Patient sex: M
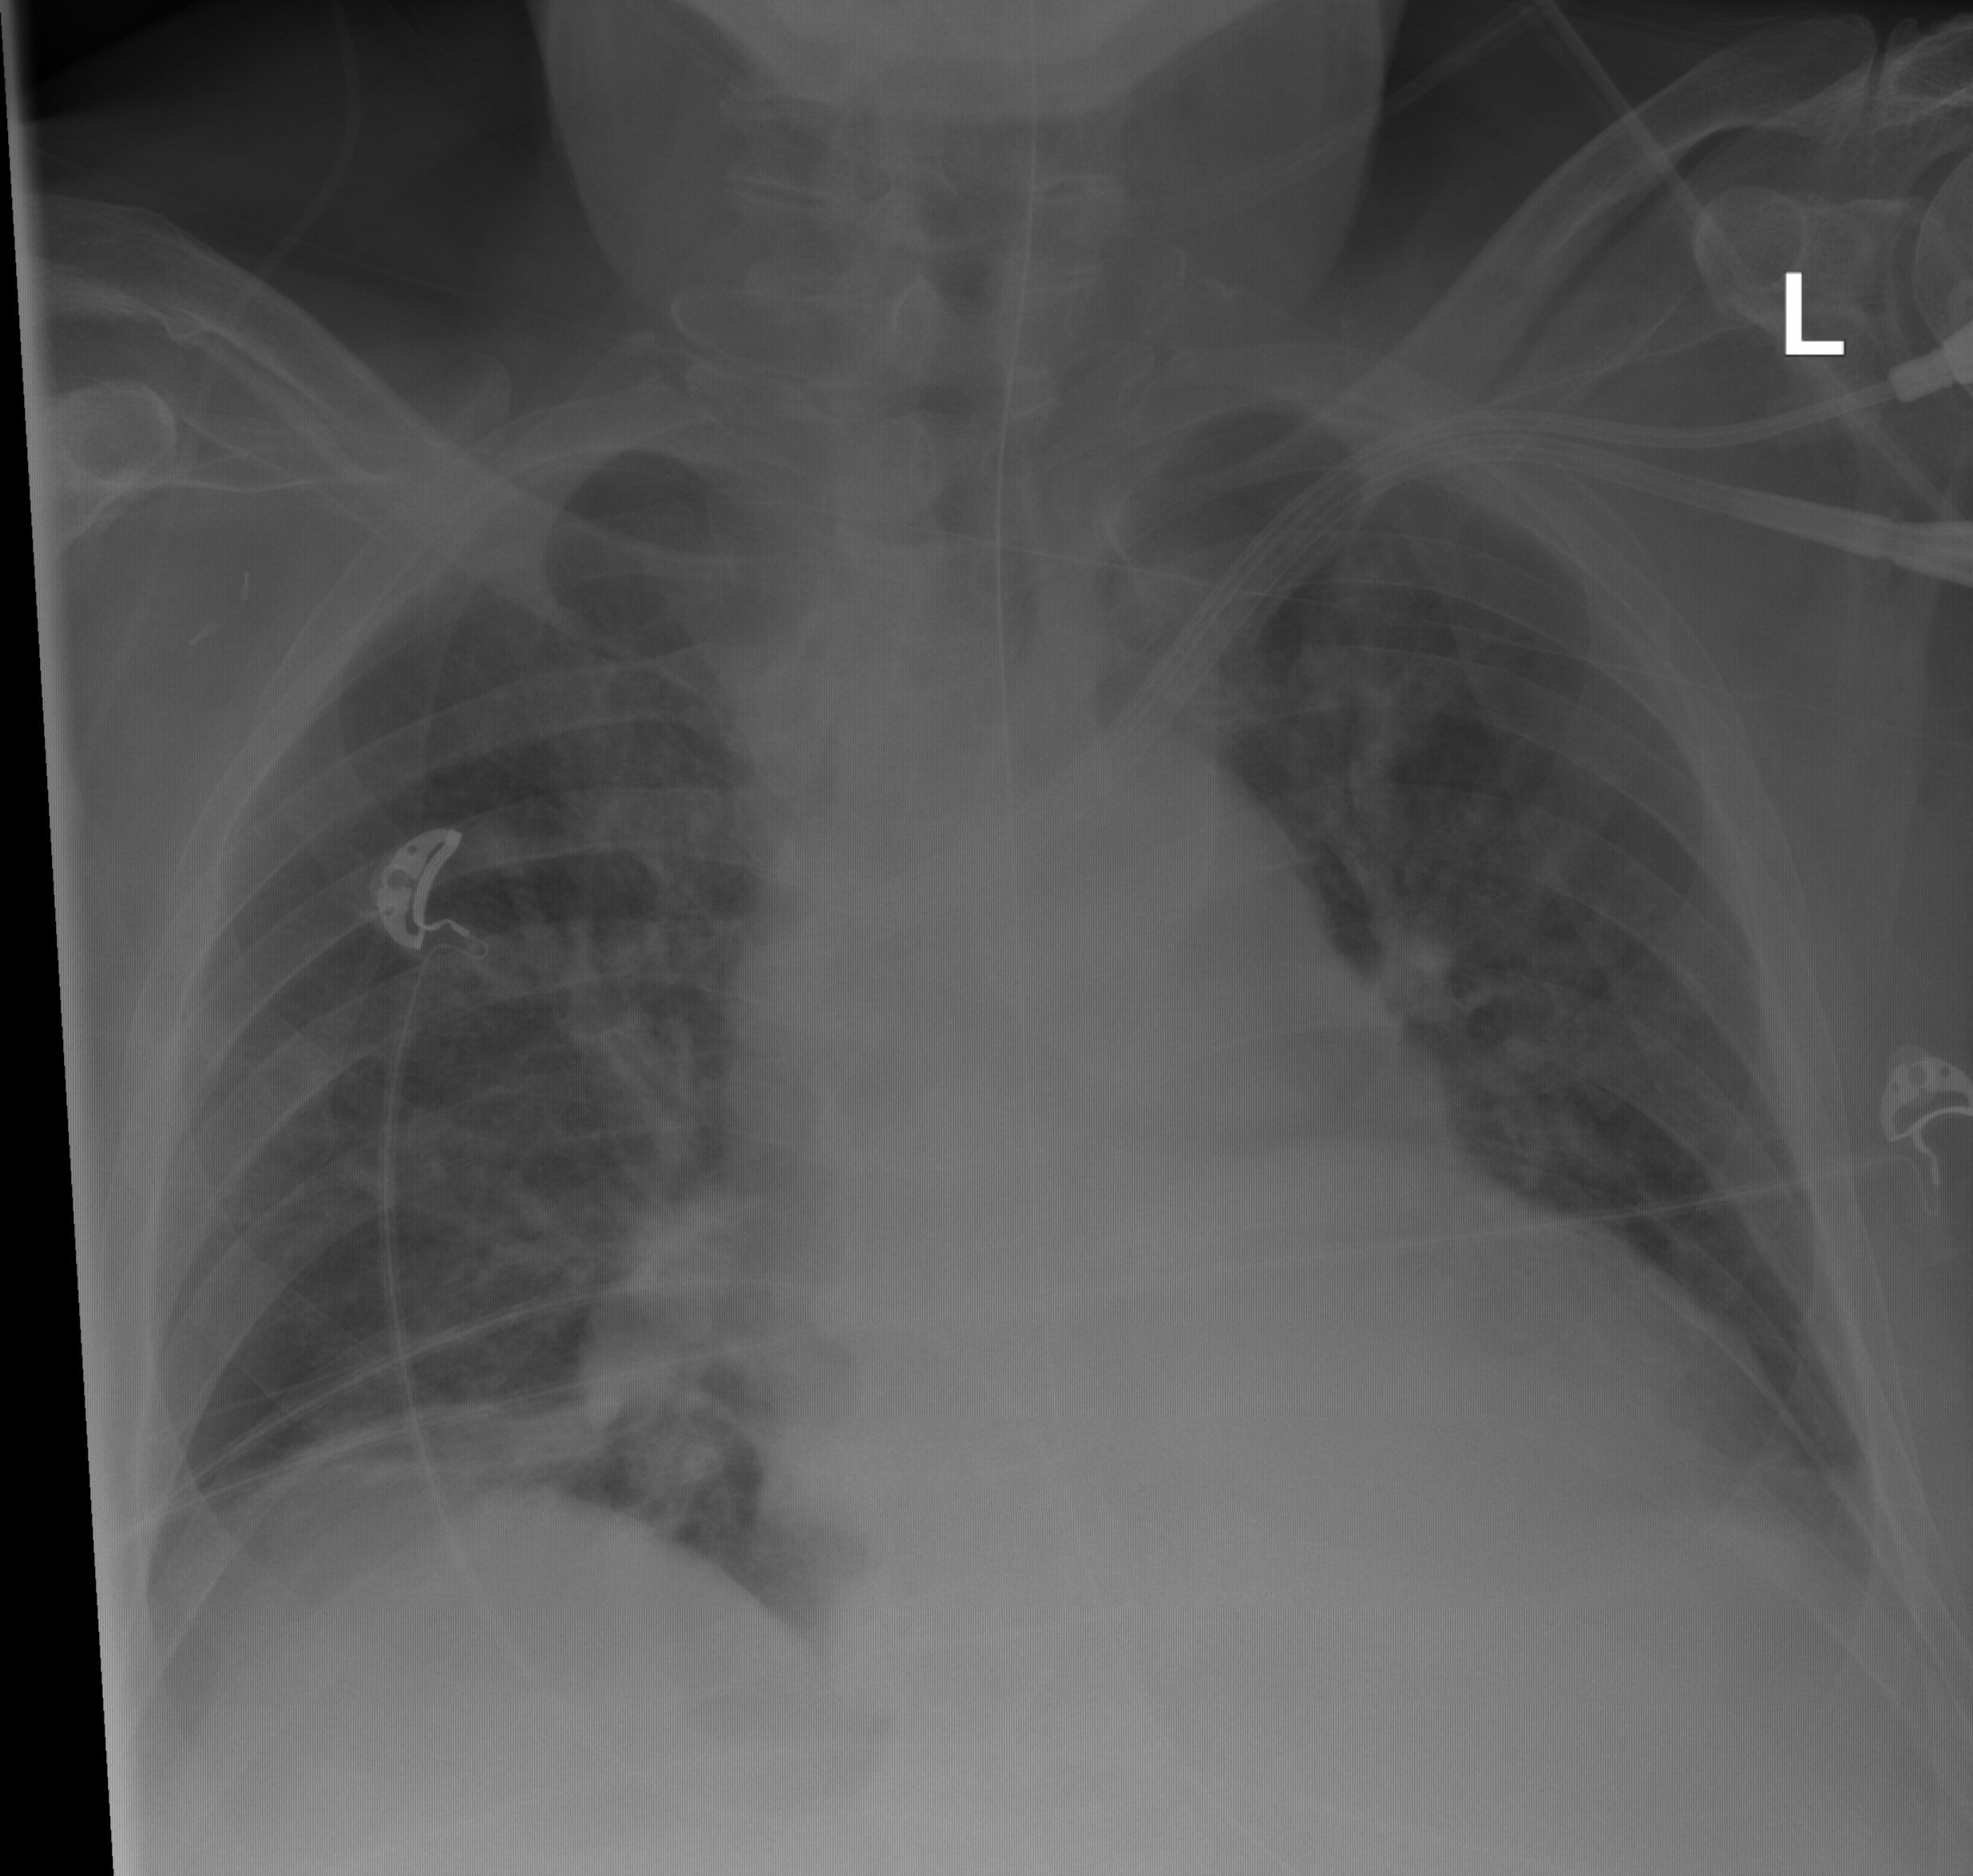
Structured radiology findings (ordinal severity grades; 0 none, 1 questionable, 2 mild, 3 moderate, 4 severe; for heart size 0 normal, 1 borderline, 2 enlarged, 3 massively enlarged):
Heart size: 1
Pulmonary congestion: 2
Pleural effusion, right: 0
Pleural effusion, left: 2
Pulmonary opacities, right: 0
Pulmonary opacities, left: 0
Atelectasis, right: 2
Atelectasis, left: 2